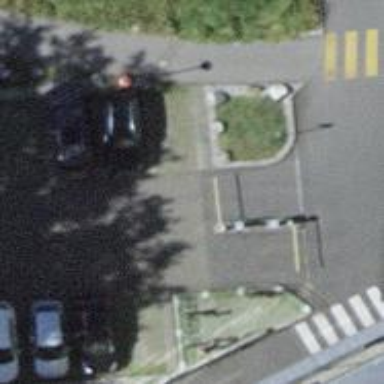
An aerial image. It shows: Lift gate barrier.